Interaction volume radius: 5 \u00c5
Interaction volume height: 15 \u00c5
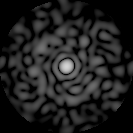
Disorder parameter: 0.8788